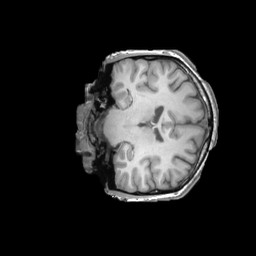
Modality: T1w
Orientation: coronal
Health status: ill
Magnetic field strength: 3 T